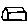
Label: house